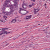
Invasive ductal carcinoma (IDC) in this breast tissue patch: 1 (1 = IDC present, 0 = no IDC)